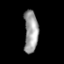
Tissue: prostate
Cell type: T cells
Senescence score: 0.2845
Nuclear area (px): 578
Mean DAPI intensity: 156.922